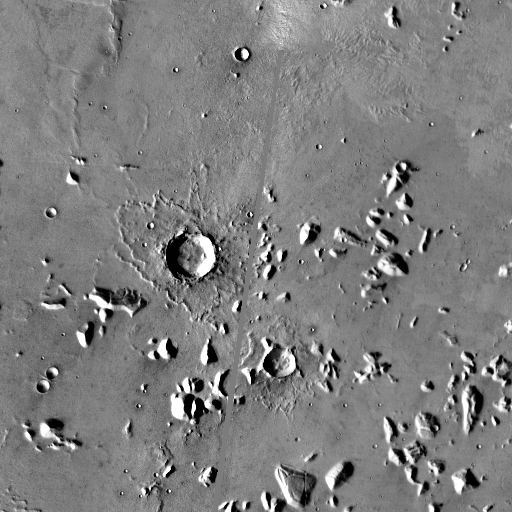
Crater classes present: Background, Other, Layered, Buried, Secondary